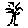
Label: tree